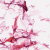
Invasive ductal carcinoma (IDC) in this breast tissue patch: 0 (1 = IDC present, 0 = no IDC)